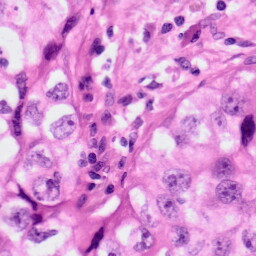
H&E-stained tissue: Lung